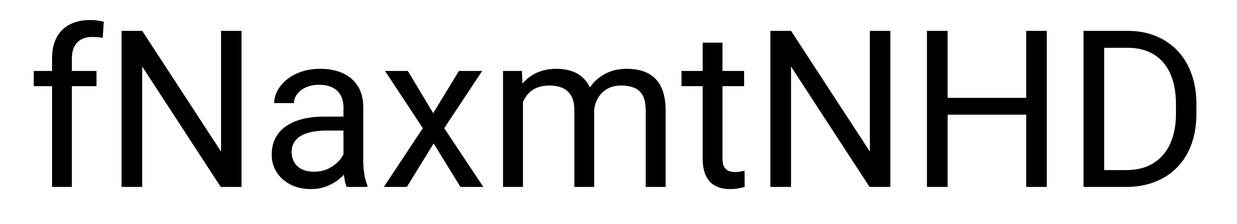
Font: Roboto_Regular